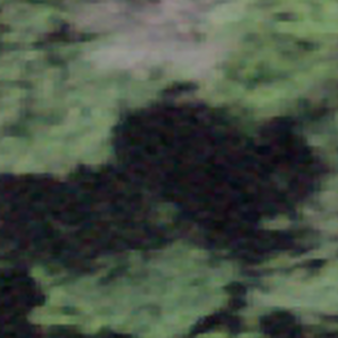
Label: other